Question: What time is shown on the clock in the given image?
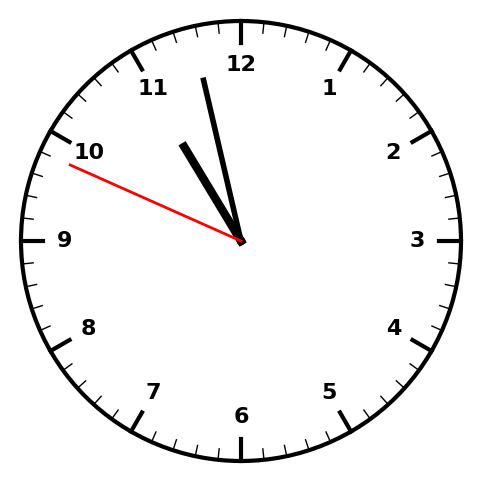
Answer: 10:57:49